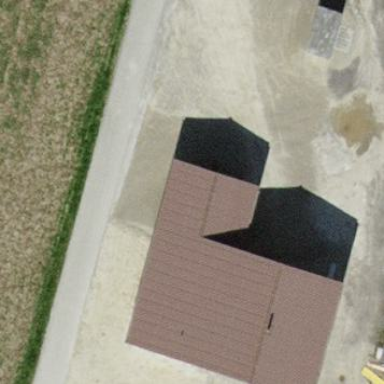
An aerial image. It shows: Detached building.